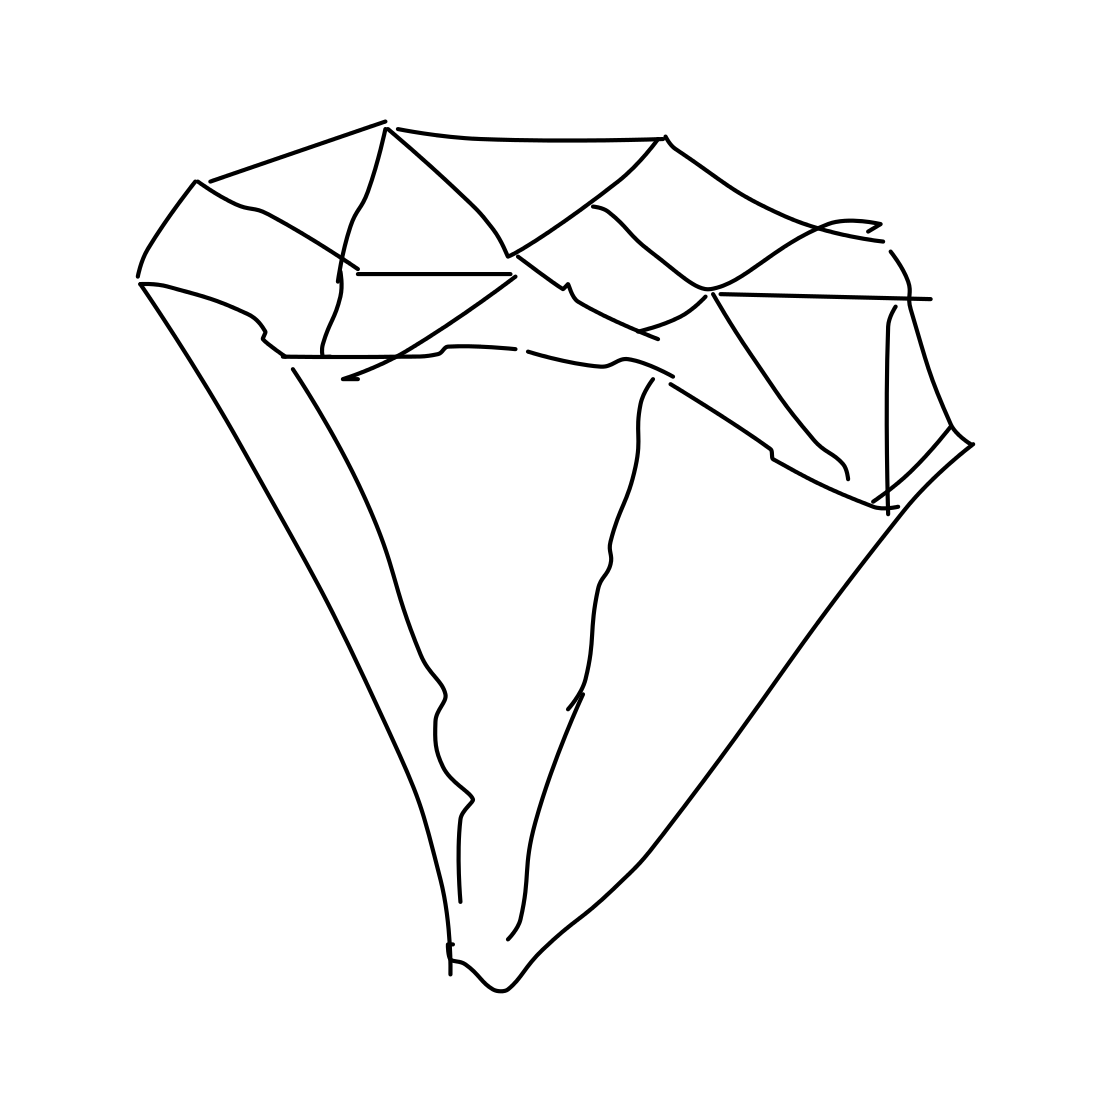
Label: diamond